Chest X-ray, AP view. Patient: 50 years old, sex M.
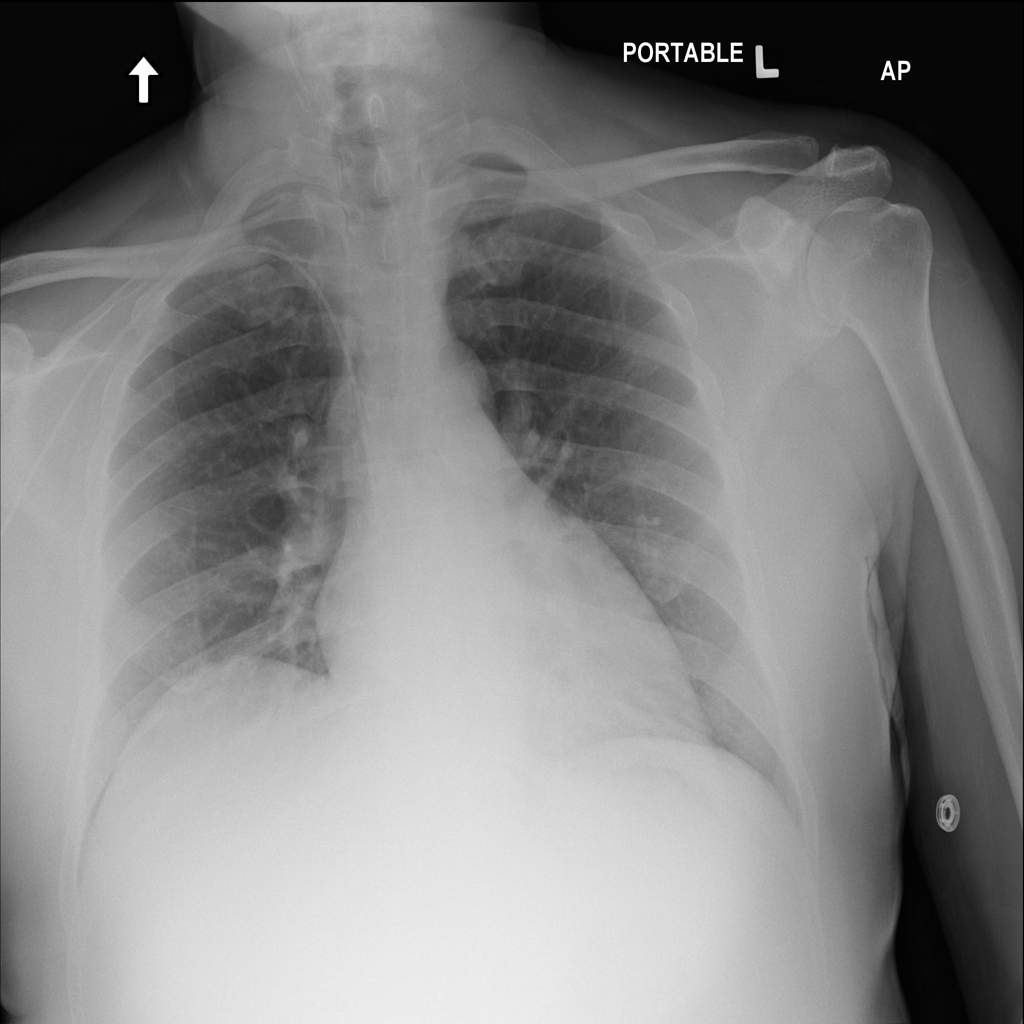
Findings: No Finding